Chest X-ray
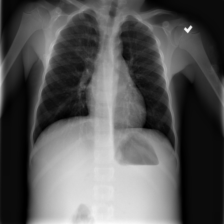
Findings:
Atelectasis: negative
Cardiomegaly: negative
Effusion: negative
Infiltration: negative
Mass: negative
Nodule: negative
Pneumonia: negative
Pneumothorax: negative
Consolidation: negative
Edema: negative
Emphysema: negative
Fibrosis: negative
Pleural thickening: negative
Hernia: negative